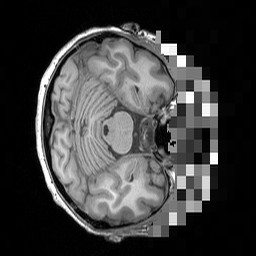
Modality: T1w
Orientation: axial
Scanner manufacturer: siemens
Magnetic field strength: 3 T
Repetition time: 1.5 s
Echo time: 0.00291 s